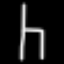
Label: chair